Question: I really wonder why data doesn't show whenever I use ORDER BY in such a simple query below:
I've already created a column named 'order' in categories table. The order columns holds the seniority level each category as in the image:
'''
<?php
include('inc/config.php');
$sql= "SELECT * FROM categories ORDER BY order DESC";
$stmt = $pdo->query($sql);
?>
<h1 class="text-center">Choose a <span class="elec">level</span></h1>
<?php
while($row = $stmt->fetch(PDO::FETCH_ASSOC))
{
?>
<input type="checkbox" class="level" id=<?php echo $row['catid'];?> value="<?php echo $row['catid'];?>">
<label><?php echo $row['catname'];?></label><br/>
<?php
}
?>
'''
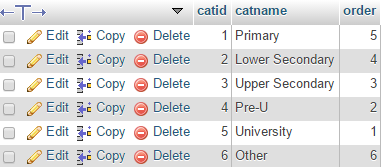
Answer: 'order' is a reserved word and you need to escape using backticks
'''
SELECT * FROM categories ORDER BY 'order' DESC
'''
<URL>